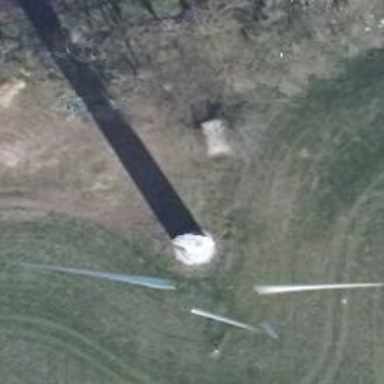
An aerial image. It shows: Wind power generator with wind turbines.